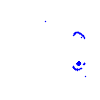
Particle: pion